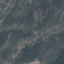
Land use / land cover: HerbaceousVegetation